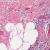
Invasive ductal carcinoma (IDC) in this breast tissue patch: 0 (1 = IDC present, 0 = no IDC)